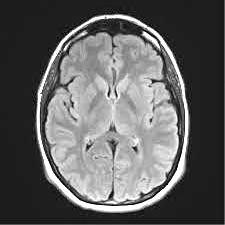
Label: notumor